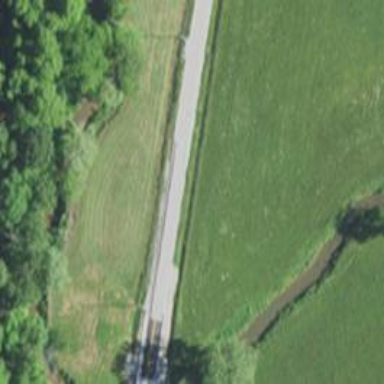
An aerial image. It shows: Primary highway.